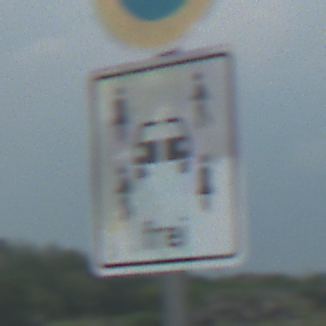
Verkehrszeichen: CarsharingfahrzeugeFrei
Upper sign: EingeschraenktesHalteverbot
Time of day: MorningAfternoon
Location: Outdoor (Nature)
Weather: PartlyCloudy
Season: NotSpecified
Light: Natural